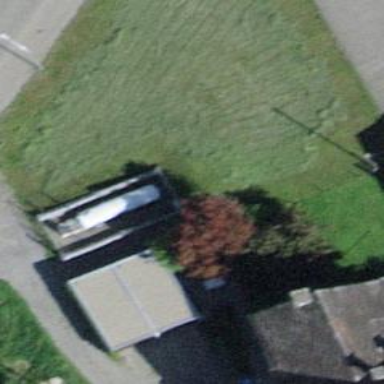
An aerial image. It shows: Building with fuel shop.